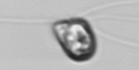
Label: flagellate_morphotype1